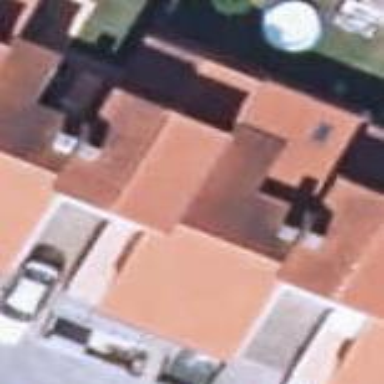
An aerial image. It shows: Simple house.